Interaction volume radius: 10 \u00c5
Interaction volume height: 25 \u00c5
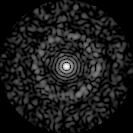
Disorder parameter: 0.8317